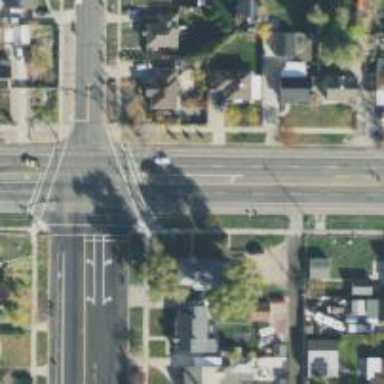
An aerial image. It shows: Crossing with marked lines on the road.